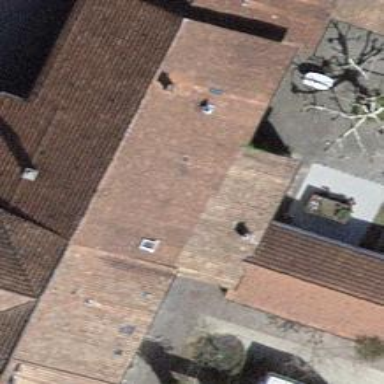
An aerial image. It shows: Building with tile roof.